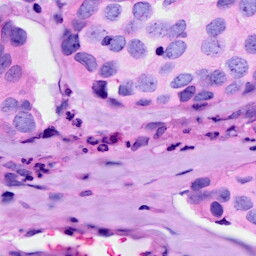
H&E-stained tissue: Breast